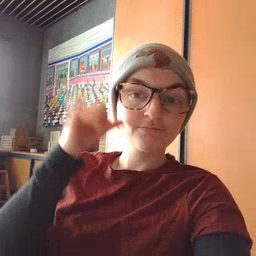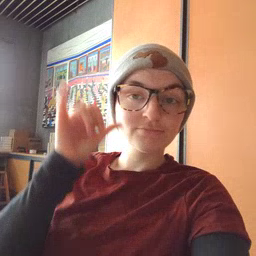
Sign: yesterday